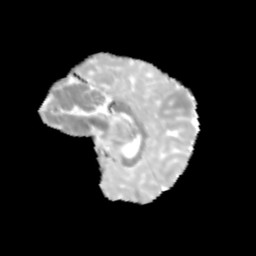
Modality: MD
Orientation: sagittal
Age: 11
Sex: female
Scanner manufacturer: siemens
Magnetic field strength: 3 T
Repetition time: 3.8 s
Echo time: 0.07 s